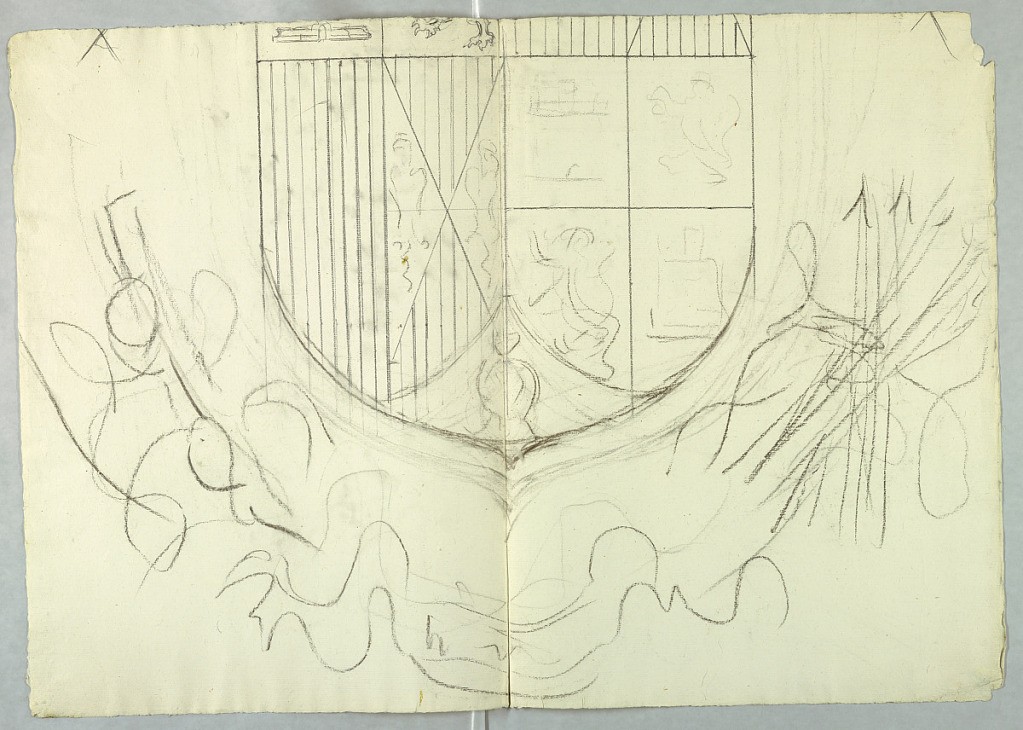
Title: Design for the coat of arms of Isabella I of Castile and Ferdinand II of Aragon
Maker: Raimundo de Madrazo, Spanish, 1841–1920
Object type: Drawing
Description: Design for the coat of arms of Isabella I of Castile and Ferdinand II of Aragon. Made for the painting The Return of Christopher Columbus to the Spanish Court, currently owned by the Italian Charities of America.